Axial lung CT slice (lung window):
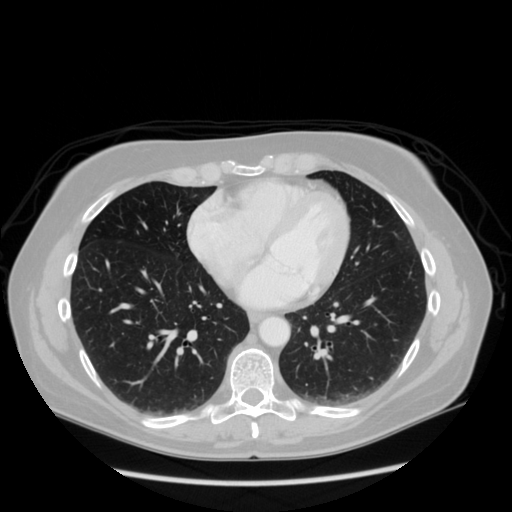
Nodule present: no